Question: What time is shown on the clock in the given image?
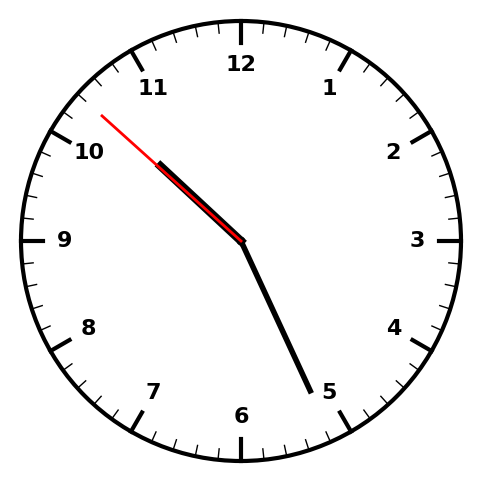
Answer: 10:25:52